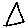
Label: triangle